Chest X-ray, AP view. Patient: 52 years old, sex M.
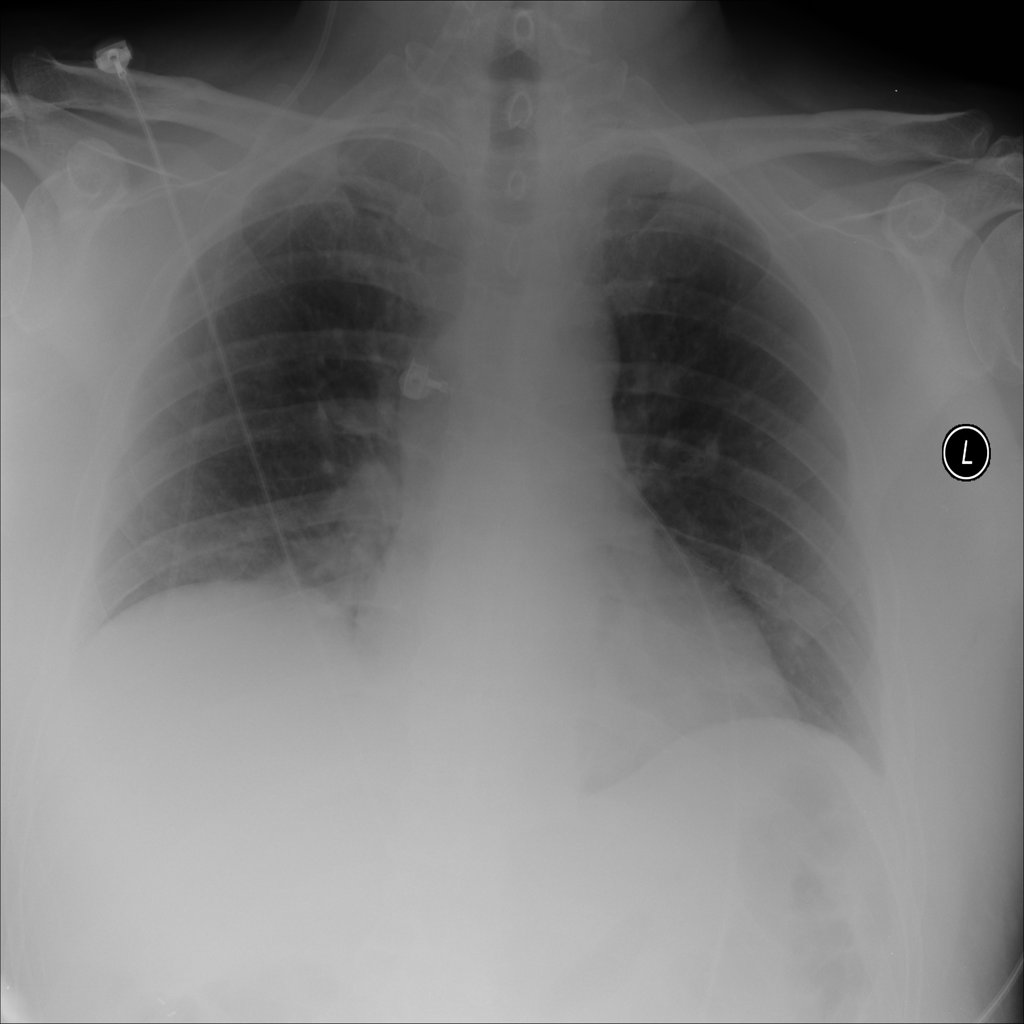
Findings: No Finding